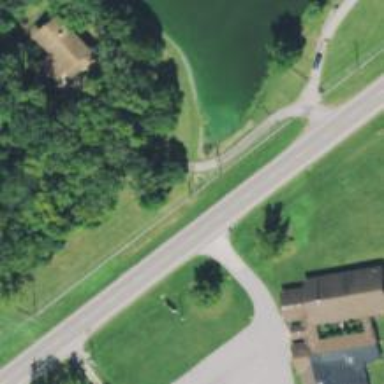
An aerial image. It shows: Driveway bridge on service road.